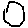
Label: hexagon